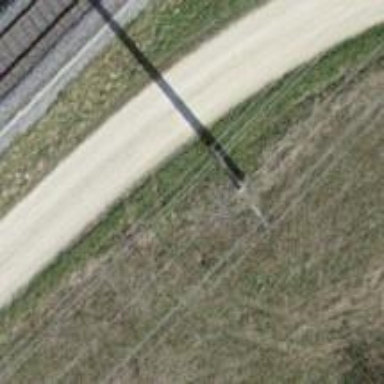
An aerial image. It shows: Power pole.